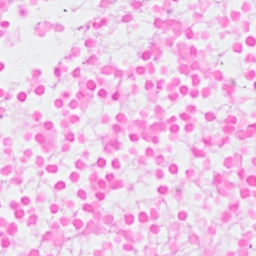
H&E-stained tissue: Breast